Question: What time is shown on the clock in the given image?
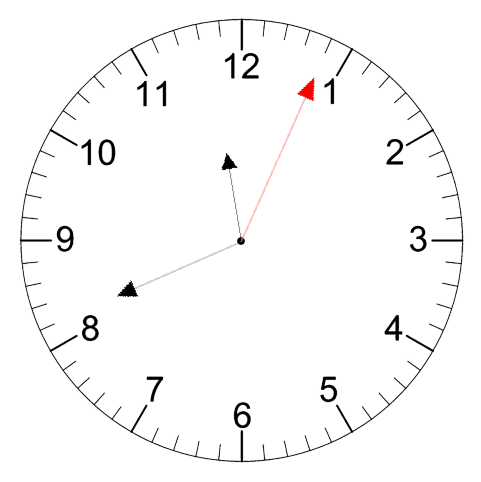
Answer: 11:41:04